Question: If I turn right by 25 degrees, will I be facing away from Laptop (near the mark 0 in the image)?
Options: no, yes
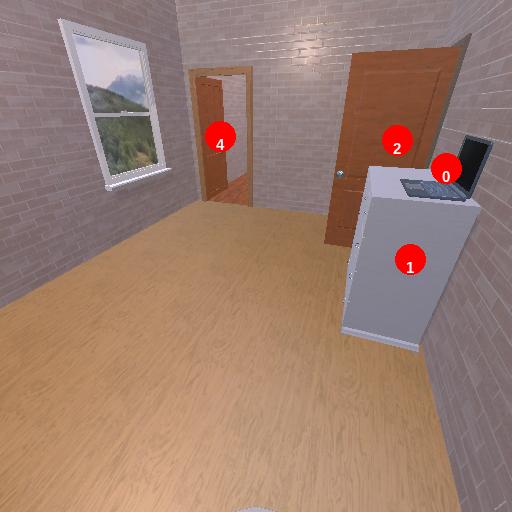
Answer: no